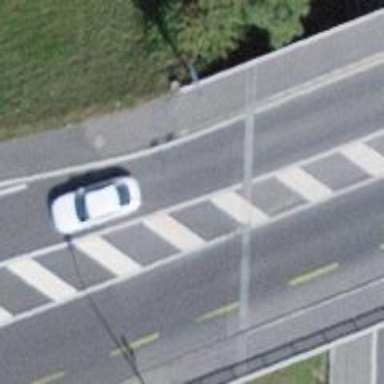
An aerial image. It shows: Secondary road with bridge featuring cycle lane on the left side.